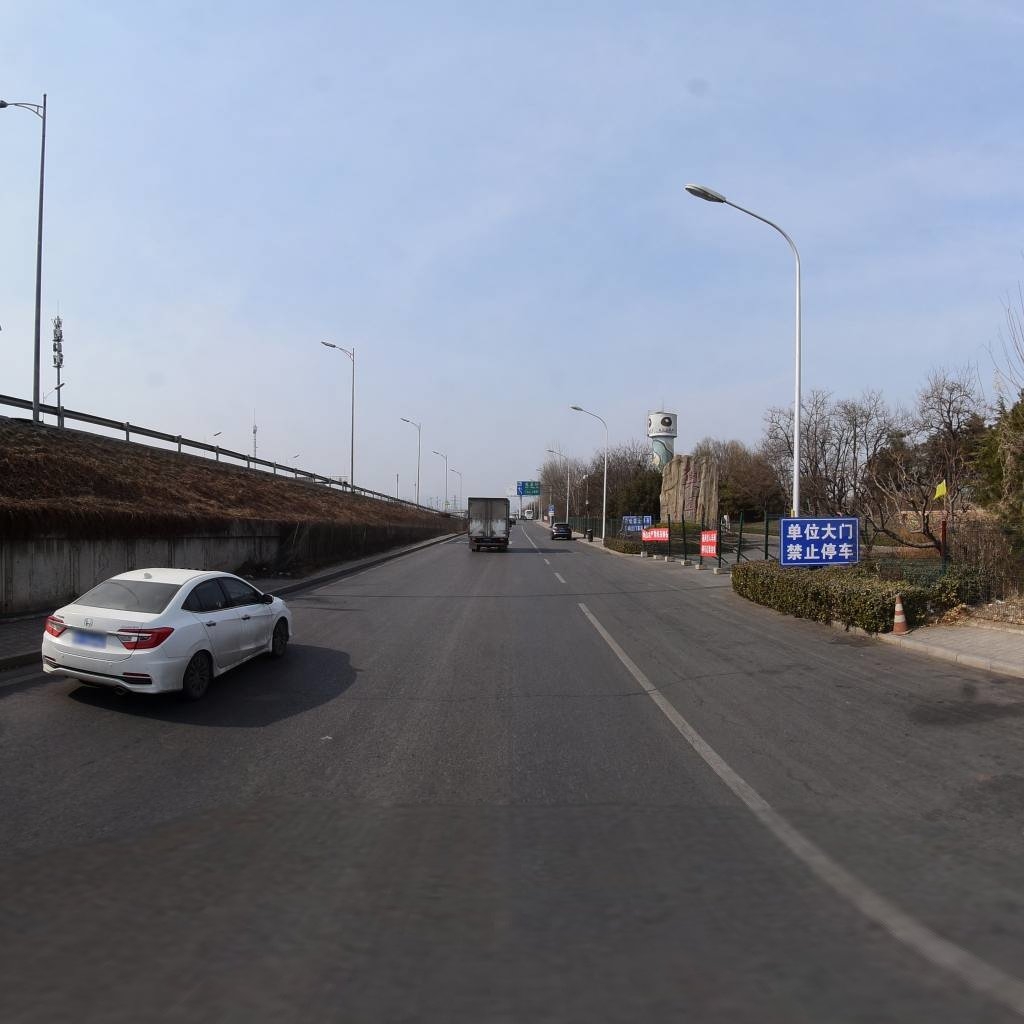
Region: Chaoyang
Road damage annotations: longitudinal crack, transverse crack